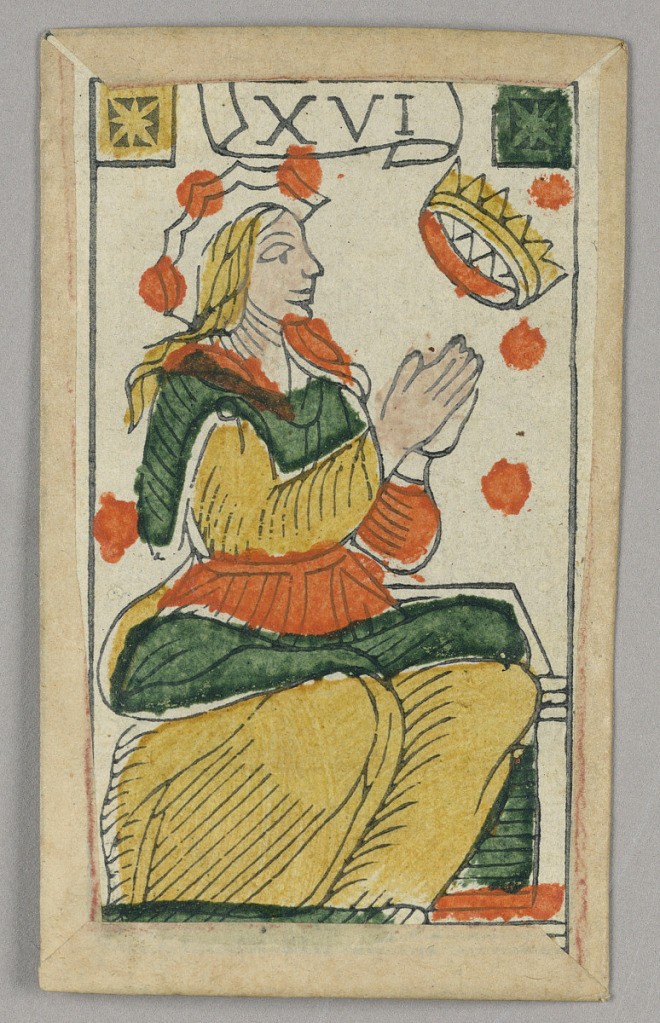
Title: Minchiate (Tarot) Playing Card
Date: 17th century
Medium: Stencil-colored woodblock print
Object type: Playing card
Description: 1909-22-1-1/35: Partial set of Italian Minchiate playing cards50;     1909-22-1-16: Part of a set of Italian Minchiate playing cards.50